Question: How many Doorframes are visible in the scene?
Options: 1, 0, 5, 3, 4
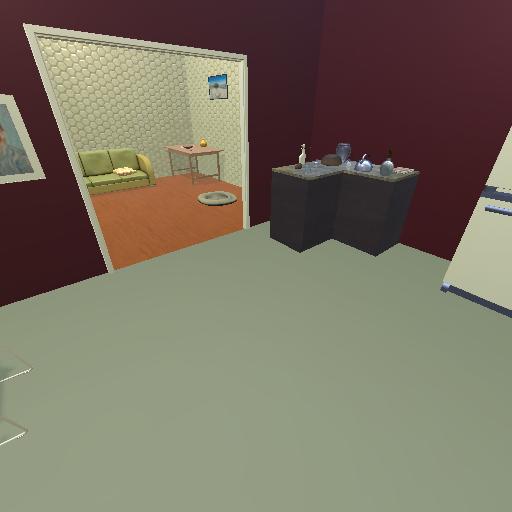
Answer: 1